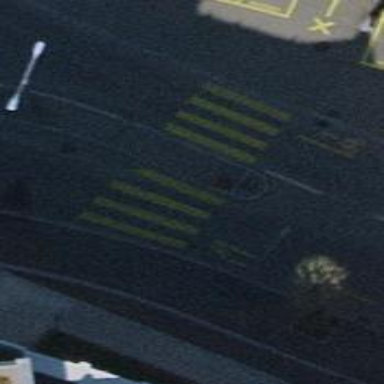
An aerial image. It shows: Uncontrolled zebra crossing with central island. The crossing is marked with zebra stripes.